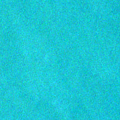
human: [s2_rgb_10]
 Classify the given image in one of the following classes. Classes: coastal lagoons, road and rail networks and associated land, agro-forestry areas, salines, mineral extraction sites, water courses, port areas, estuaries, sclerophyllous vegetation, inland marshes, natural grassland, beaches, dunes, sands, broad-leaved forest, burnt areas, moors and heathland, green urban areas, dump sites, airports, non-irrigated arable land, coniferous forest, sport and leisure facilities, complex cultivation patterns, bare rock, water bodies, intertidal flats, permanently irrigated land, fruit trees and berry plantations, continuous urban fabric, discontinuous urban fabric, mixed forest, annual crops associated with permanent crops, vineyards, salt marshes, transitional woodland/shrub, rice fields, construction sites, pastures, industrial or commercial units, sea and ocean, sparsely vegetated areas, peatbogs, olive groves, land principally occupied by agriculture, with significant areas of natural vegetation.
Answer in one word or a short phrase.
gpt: sea and ocean